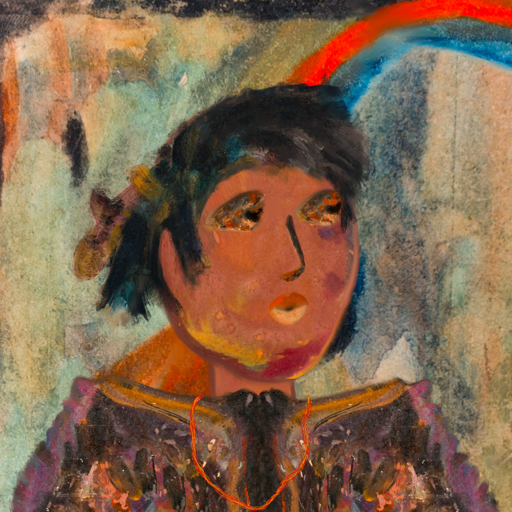
Background: Childish, Head And Neck Side: Mother_And_Son_Son, Face Side: Gypsy_Queen, Bust: Gypsy_Queen, Hair Side: Pipe, Head Accessory: Blank, Second Necklace: Gypsy_Mother_2, Necklace: Blank, Baby: Blank